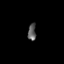
Tissue: prostate
Cell type: T cells
Senescence score: 0.2968
Nuclear area (px): 133
Mean DAPI intensity: 94.308